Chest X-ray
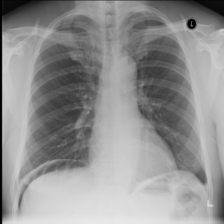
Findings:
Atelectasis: negative
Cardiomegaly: negative
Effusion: negative
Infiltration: negative
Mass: negative
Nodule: negative
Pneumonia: negative
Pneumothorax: negative
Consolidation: negative
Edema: negative
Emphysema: negative
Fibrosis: negative
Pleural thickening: negative
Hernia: negative